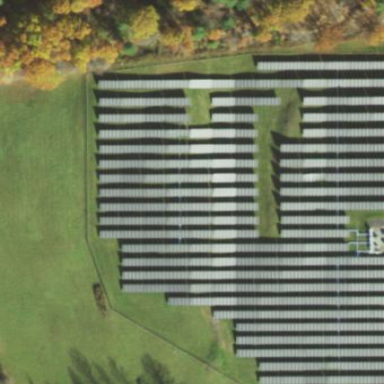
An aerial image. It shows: Solar power plant utilizing photovoltaic technology.